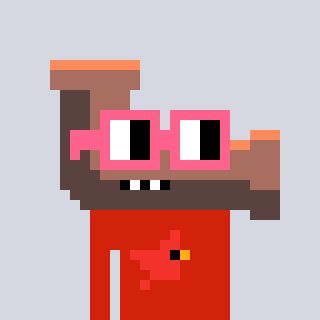
a pixel art character with square pink glasses, a pipe-shaped head and a red-colored body on a cool background